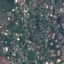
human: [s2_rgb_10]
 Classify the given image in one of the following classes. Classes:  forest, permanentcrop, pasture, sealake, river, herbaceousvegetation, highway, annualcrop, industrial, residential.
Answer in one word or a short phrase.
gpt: Residential